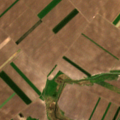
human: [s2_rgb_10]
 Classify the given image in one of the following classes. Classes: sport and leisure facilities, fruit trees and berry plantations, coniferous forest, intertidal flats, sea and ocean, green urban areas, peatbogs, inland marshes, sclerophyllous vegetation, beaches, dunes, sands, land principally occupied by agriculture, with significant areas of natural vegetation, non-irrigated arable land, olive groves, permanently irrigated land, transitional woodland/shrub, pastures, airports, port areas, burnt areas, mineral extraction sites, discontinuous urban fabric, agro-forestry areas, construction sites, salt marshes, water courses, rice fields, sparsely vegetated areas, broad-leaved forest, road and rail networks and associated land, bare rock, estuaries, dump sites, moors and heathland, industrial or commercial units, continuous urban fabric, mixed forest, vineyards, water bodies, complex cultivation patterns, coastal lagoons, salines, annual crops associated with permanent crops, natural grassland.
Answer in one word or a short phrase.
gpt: non-irrigated arable land, complex cultivation patterns